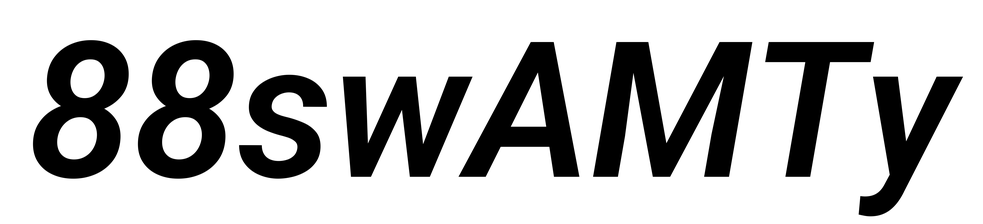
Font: Roboto-Italic_SemiBold_Italic